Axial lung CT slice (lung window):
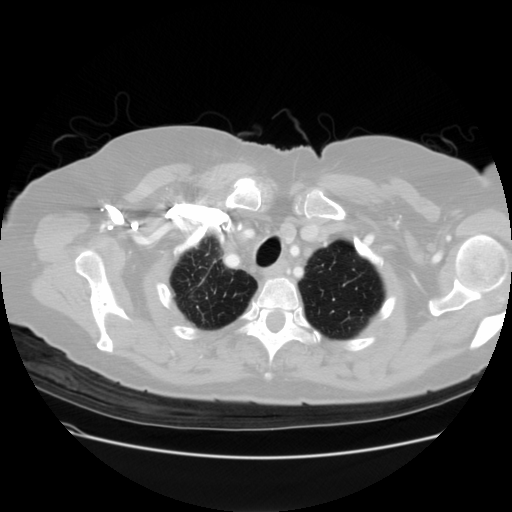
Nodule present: no